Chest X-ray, AP view. Patient: 67 years old, sex M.
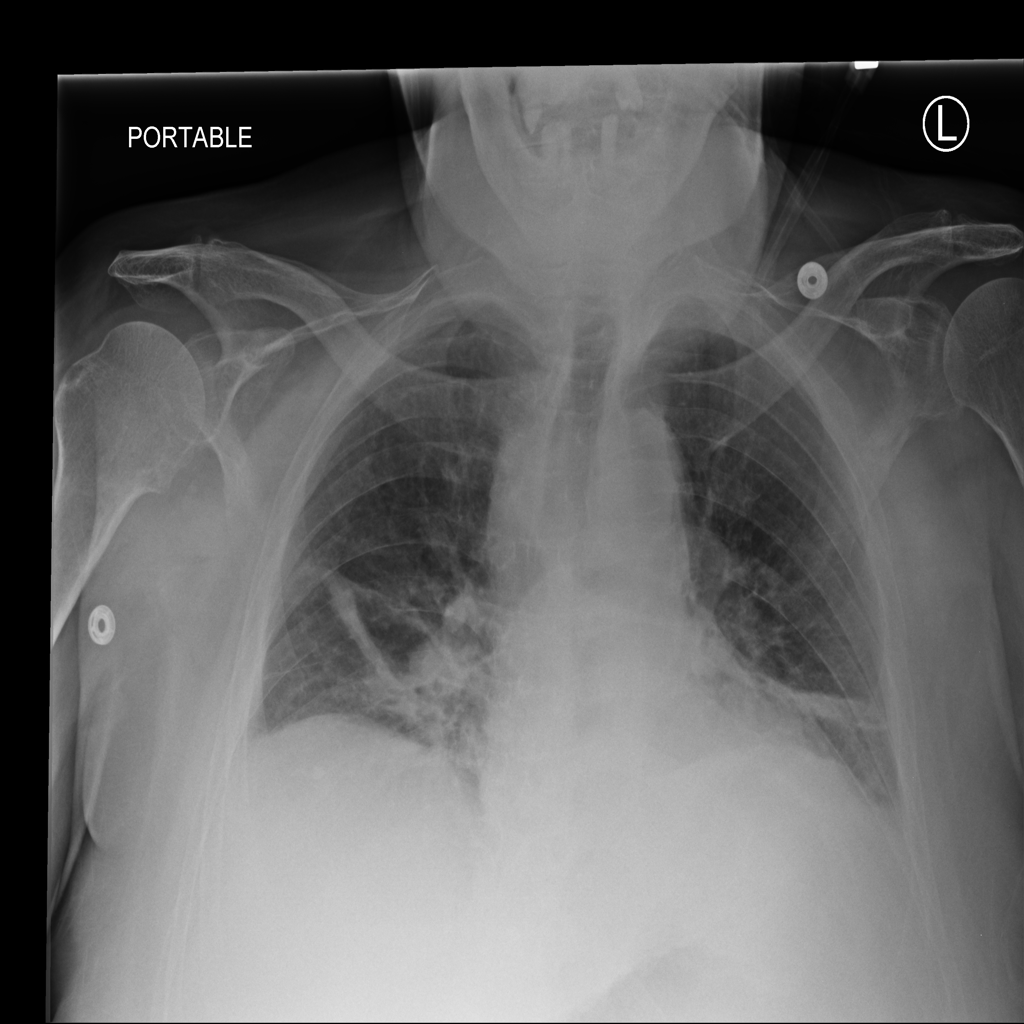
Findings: Atelectasis